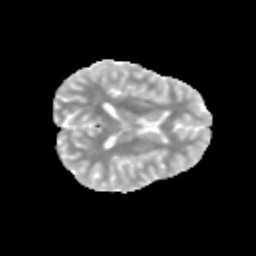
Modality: MD
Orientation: axial
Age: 12
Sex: female
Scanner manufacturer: siemens
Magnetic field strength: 3 T
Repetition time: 3.8 s
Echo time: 0.07 s